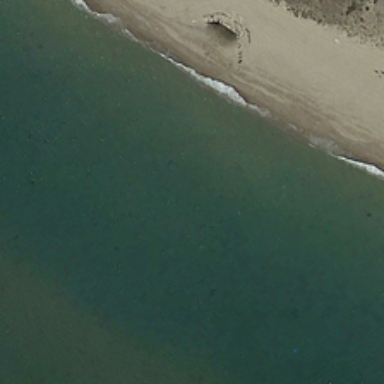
Some trees are planted on the beach .